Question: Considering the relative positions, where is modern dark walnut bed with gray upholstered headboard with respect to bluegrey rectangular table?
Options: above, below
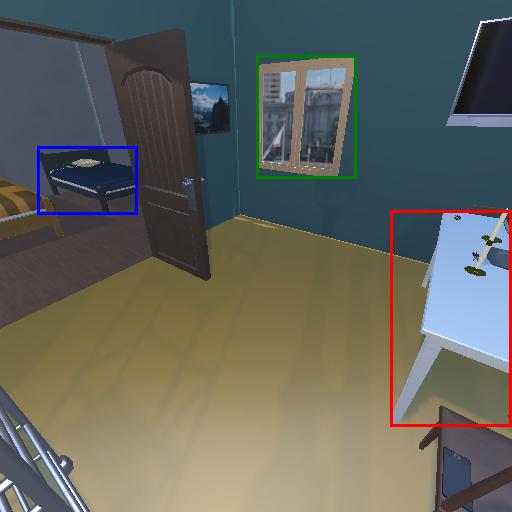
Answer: above